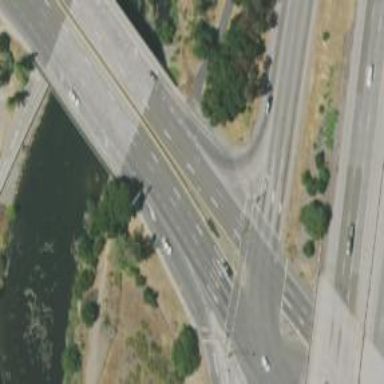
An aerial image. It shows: This image shows trunk highway that functions as expressway.